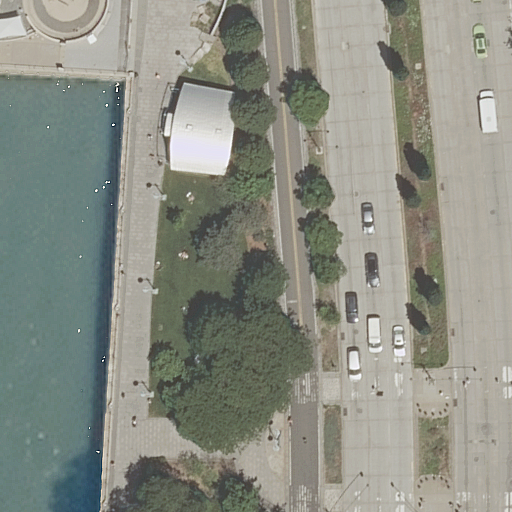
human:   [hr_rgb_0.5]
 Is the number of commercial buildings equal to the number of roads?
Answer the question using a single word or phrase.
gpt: no

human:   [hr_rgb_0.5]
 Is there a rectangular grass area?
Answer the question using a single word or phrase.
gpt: yes

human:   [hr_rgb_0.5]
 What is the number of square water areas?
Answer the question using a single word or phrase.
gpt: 0

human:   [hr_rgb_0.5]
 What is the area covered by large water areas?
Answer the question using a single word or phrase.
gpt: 2037m2

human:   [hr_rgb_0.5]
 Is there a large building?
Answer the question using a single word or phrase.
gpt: no

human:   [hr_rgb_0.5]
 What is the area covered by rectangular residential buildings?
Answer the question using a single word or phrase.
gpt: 174m2

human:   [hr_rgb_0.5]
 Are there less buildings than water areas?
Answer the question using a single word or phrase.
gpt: no

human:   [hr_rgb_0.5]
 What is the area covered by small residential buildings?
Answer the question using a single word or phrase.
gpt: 0m2

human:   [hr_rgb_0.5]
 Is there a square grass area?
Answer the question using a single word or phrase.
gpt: no

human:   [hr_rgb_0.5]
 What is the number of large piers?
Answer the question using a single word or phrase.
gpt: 0

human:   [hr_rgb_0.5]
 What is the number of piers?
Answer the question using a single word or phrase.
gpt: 1

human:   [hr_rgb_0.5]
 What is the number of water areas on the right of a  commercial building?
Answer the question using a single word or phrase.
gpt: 0

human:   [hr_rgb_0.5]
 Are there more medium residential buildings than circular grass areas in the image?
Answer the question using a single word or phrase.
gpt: yes

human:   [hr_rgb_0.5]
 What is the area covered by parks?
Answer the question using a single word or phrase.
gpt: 219m2

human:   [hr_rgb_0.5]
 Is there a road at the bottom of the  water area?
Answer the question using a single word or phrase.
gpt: yes

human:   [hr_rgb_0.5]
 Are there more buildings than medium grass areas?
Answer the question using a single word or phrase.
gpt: no

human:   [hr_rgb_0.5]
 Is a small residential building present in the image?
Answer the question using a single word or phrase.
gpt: no

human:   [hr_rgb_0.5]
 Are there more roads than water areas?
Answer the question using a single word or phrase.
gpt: yes

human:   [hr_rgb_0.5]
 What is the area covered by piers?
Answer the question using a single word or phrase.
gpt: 396m2

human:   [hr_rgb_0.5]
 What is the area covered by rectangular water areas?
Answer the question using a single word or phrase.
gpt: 2037m2

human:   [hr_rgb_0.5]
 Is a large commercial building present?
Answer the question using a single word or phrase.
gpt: no

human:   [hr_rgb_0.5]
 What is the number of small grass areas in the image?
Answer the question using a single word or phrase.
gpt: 2

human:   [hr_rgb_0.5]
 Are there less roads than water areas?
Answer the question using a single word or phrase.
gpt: no

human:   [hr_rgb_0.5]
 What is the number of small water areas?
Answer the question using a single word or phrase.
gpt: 0

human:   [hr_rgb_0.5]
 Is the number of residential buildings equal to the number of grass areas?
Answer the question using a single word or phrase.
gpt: no

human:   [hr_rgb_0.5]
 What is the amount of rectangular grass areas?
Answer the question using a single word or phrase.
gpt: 4

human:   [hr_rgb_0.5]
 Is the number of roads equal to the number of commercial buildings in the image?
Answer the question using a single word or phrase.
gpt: no

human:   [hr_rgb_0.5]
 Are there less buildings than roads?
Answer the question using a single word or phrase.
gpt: yes

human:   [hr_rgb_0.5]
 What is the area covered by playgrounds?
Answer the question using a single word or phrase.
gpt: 101m2

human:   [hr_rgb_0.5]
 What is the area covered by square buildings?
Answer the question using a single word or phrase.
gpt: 0m2

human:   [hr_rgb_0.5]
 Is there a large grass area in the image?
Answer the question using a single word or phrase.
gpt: yes

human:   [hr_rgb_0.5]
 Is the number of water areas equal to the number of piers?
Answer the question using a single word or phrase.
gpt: yes

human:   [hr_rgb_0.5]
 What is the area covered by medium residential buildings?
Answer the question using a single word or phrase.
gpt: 174m2

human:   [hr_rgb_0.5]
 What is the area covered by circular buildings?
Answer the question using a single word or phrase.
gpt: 0m2

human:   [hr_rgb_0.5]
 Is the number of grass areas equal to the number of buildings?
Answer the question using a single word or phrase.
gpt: no

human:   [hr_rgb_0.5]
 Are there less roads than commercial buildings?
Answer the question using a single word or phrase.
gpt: no